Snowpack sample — Snodgrass Mountain, Crested Butte, Colorado (2/4/25, 12:06 PM MST)
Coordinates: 38.923, -106.968
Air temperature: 35 °F
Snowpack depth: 80 cm
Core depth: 80 cm
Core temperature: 32 °F
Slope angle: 14°, slope face: 78°
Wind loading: low
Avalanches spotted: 0
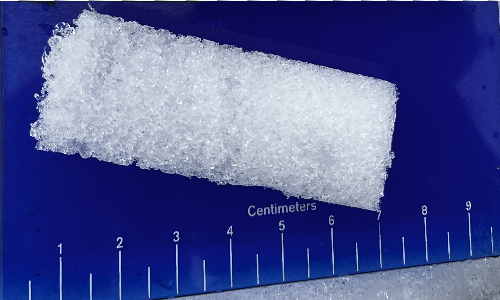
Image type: core
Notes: No avalanches nearby, unusually warm weather for the last month reported by residents, Collected 25 yards from treeline